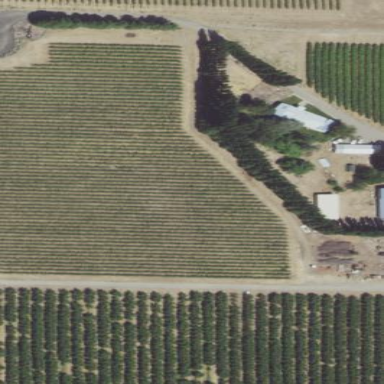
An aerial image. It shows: Vineyard where grapes are grown.